Question: I had a quick question about the Class Responsibility Collaboration cards for the Model View Controller architectural pattern:

Why doesn't the Model class's card include the View and the Controller classes as Collaborators?
Thanks!
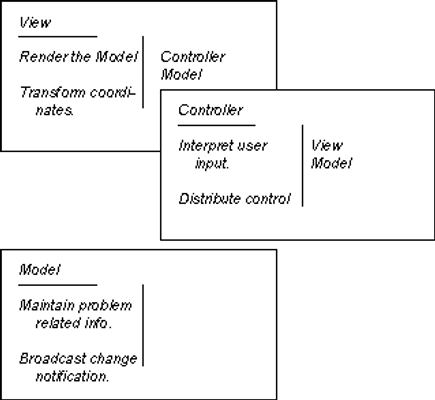
Answer: The point of the MVC pattern (well, one of the points) is that the Model doesn't know or care about Views. The Model's only responsibility is to expose data, and to boradcast notifications (without knowing who's listening to those broadcasts). Even non-Views could watch the model if they wanted.
In some variants of the MVC pattern, the Controller would be a collaborator of the Model, but in general the Model doesn't care about the Controller either.